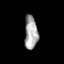
Tissue: prostate
Cell type: Myeloid cells
Senescence score: 0.8338
Nuclear area (px): 429
Mean DAPI intensity: 166.207